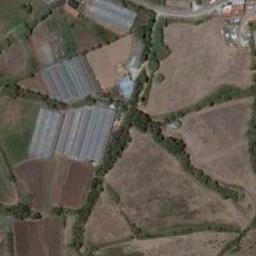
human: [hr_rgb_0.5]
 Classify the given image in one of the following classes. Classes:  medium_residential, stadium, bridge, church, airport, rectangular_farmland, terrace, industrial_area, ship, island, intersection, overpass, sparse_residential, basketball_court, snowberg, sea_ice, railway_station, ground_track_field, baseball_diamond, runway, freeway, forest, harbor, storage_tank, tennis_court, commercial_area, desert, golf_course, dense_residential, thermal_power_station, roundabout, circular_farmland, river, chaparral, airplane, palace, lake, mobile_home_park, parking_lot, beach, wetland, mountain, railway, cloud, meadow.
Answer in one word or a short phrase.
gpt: terrace